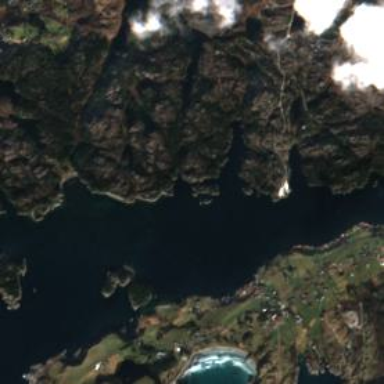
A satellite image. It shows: Breathtaking coastline.